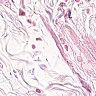
Metastatic tissue present: no